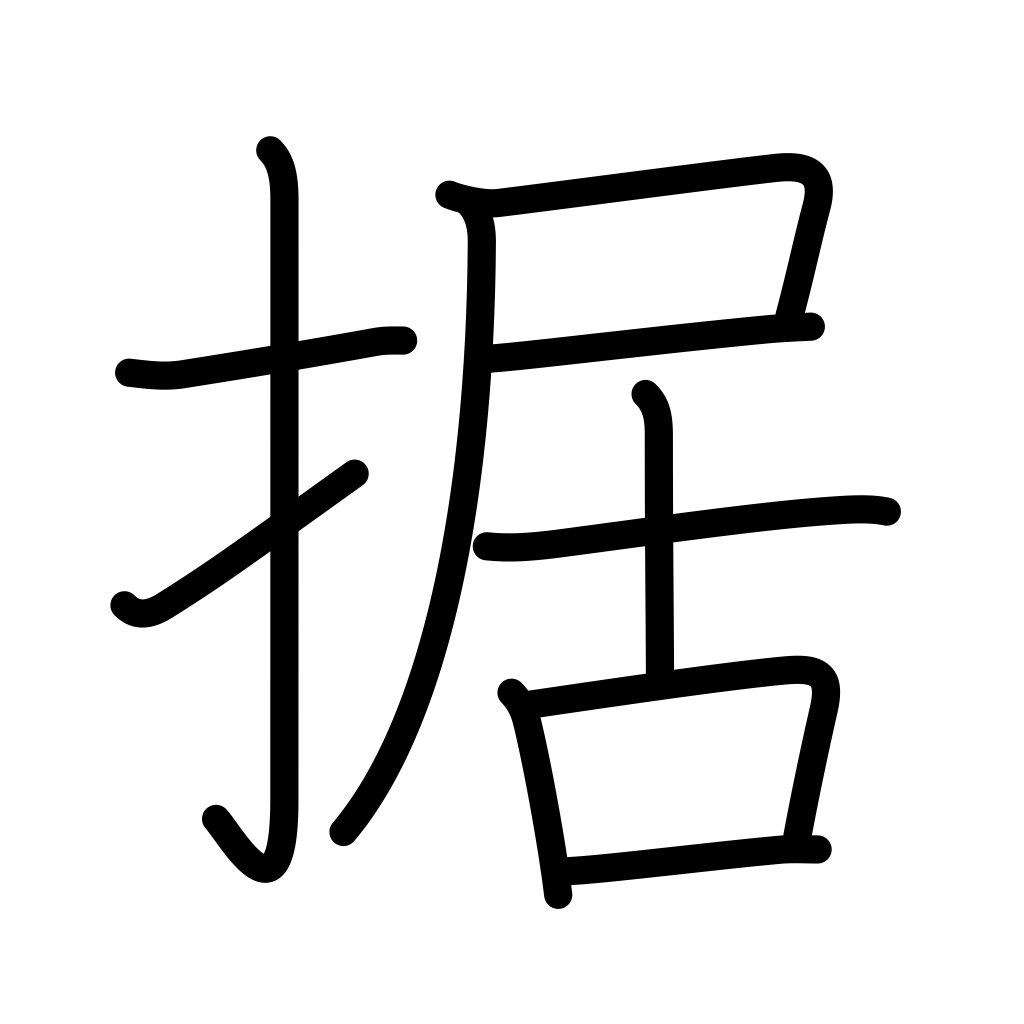
Meaning: set, lay a foundation, install, equip, squat down, sit down